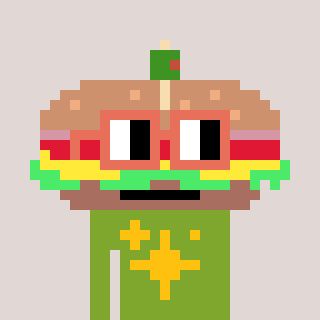
a pixel art character with square orange glasses, a sandwich-shaped head and a slimegreen-colored body on a warm background